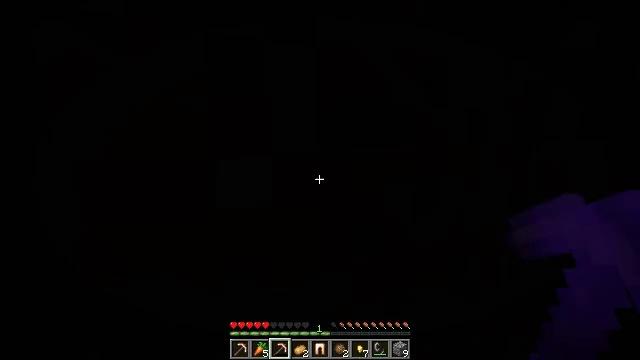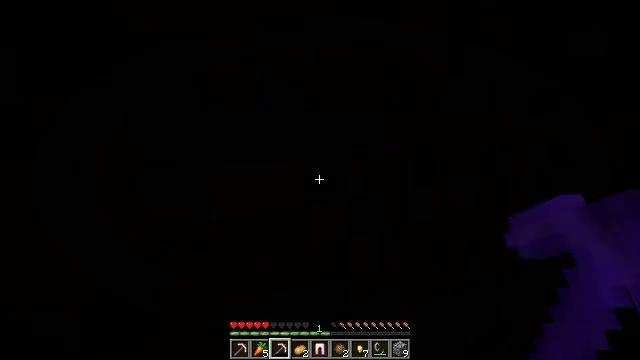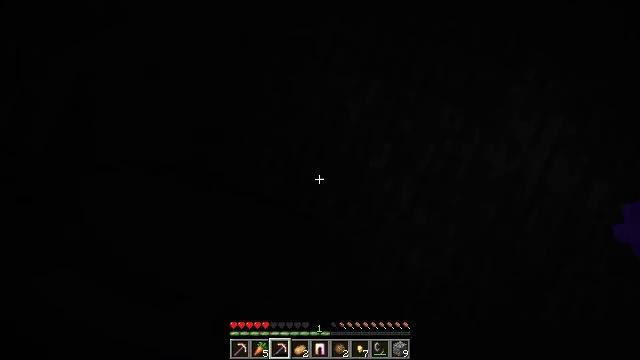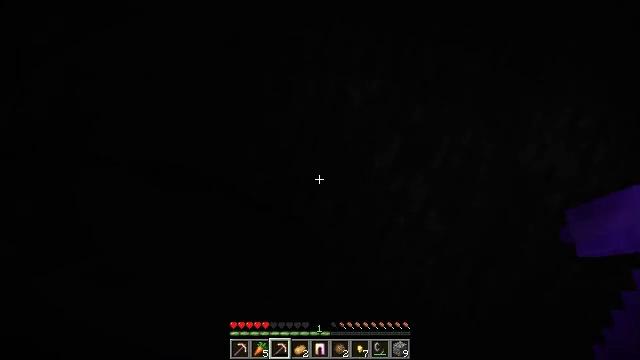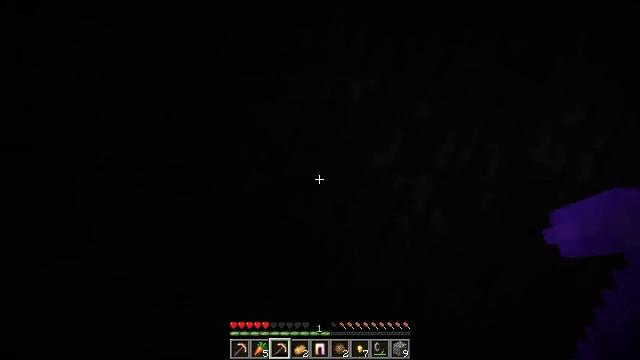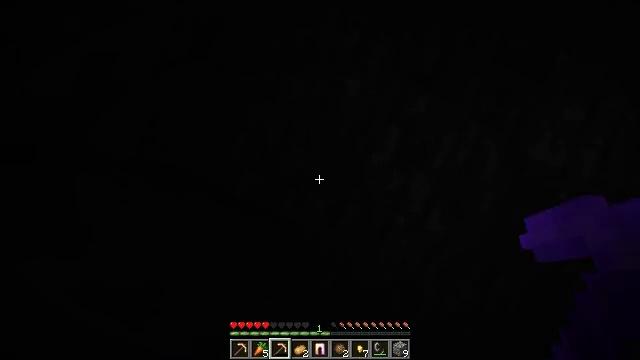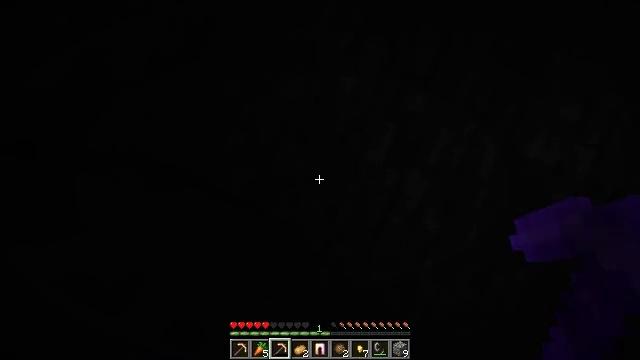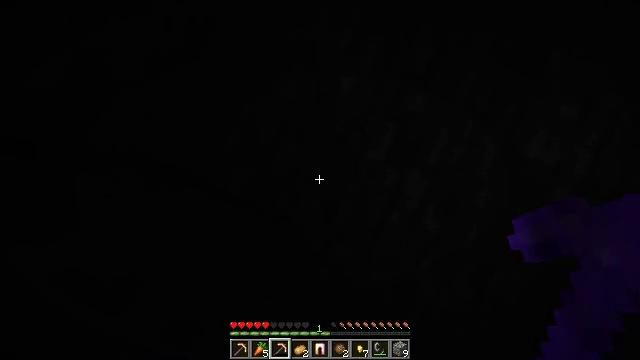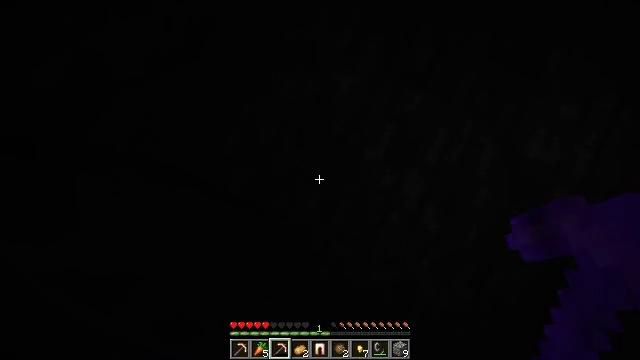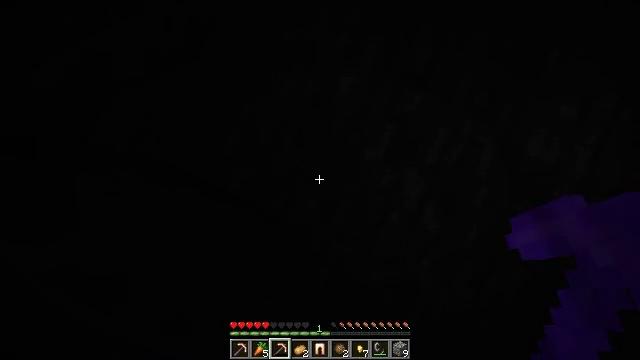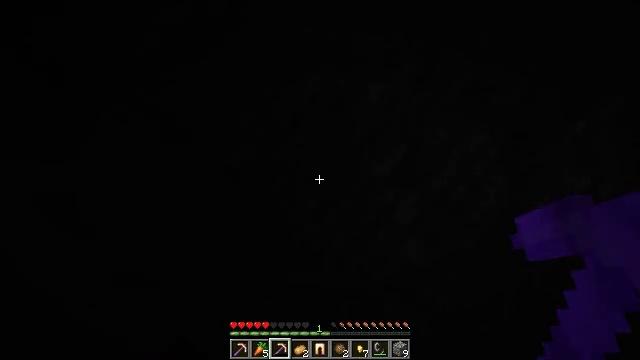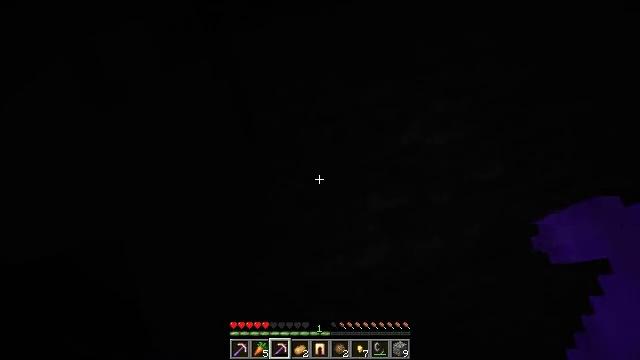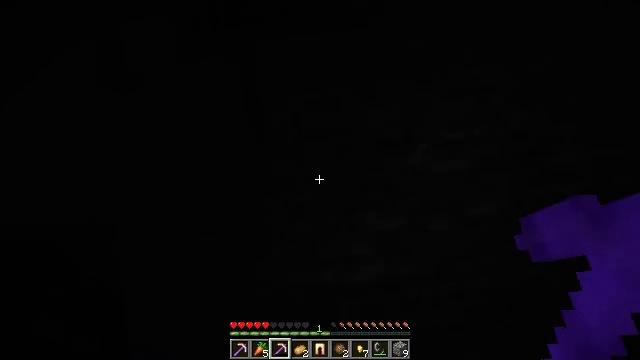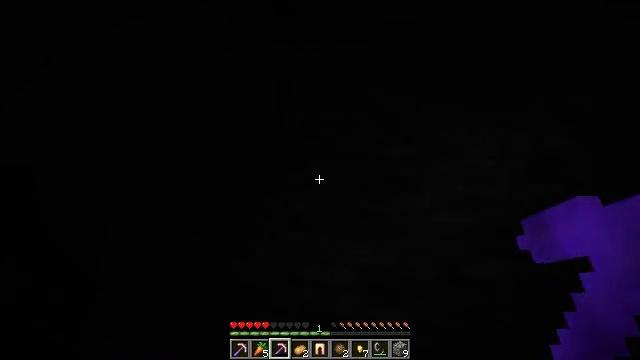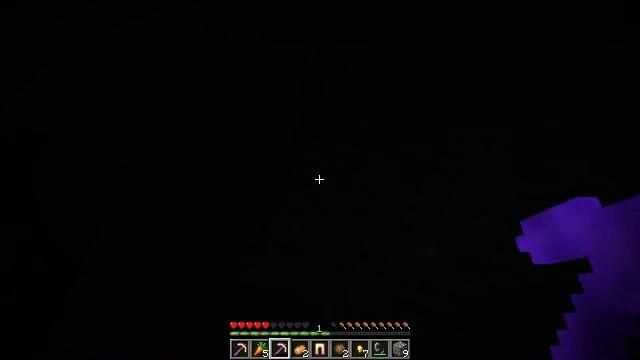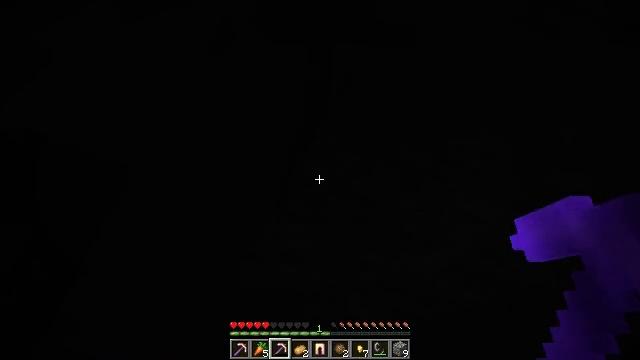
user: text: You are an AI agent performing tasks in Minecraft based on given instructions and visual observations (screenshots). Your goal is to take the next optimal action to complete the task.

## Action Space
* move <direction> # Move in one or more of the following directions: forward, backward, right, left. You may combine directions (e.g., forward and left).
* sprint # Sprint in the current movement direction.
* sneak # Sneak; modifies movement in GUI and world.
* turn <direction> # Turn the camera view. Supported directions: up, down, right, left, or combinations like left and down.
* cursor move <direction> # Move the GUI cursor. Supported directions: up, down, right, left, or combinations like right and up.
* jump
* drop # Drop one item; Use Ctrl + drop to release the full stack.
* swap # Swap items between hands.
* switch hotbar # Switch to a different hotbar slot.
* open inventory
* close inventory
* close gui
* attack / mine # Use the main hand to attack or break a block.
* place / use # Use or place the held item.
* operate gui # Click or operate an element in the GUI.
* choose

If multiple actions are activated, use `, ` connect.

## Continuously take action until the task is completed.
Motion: motion action
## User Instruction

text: Mine the stripped oak wood from a tree.
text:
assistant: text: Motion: no_op
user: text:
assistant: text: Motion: turn down
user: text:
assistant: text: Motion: no_op
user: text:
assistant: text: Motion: no_op
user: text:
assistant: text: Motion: no_op
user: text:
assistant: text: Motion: no_op
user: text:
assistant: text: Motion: no_op
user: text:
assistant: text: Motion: no_op
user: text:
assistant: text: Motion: no_op
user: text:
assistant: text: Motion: turn left and down
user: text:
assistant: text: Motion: turn left
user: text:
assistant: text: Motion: turn left and up
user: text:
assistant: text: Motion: turn left and up
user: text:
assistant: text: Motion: turn left and up
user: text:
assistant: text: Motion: turn left and up
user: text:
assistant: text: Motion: turn right and up
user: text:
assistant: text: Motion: turn right and up
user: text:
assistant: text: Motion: turn right and up
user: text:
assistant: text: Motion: turn right and up
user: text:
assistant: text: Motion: turn right and up
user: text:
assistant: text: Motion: turn right and up
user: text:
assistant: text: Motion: turn right and up
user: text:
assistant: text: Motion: turn right and up
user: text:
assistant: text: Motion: turn right and up
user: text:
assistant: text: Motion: turn right
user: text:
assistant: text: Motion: turn right
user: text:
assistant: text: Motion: no_op
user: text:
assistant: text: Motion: turn left
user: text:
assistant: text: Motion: move forward, turn left and down
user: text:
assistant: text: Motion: move forward, turn left and down